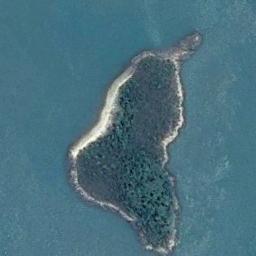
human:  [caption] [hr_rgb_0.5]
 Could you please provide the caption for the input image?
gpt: The island with dense vegetation and a beach is surrounded by light blue waters .

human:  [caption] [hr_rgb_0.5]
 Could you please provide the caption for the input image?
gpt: There are many trees on the island .

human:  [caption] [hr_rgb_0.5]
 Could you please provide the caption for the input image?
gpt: The irregularly shaped green island is surrounded by blue sea water, The island is full of green plants and there is a circle of white sand beaches .

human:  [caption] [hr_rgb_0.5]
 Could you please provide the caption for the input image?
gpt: The islands are mostly green .

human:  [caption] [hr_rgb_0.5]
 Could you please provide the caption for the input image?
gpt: There are full of green trees on the island .